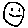
Label: smiley face